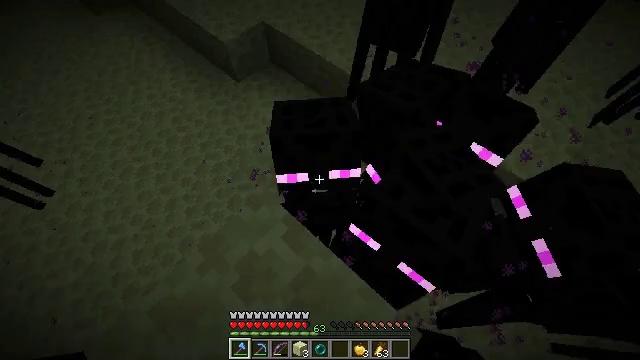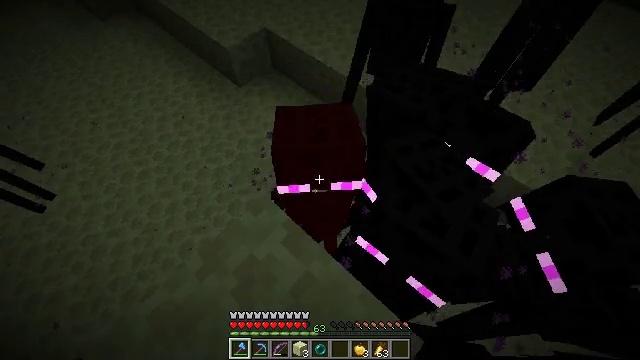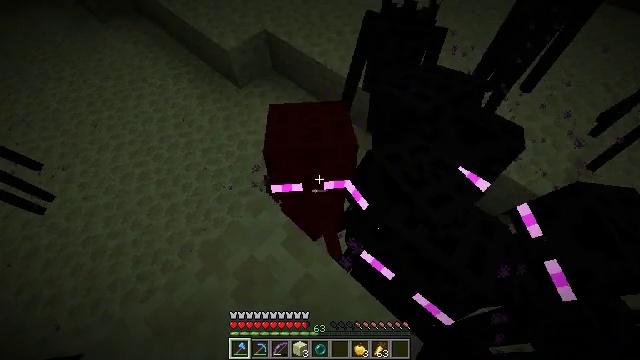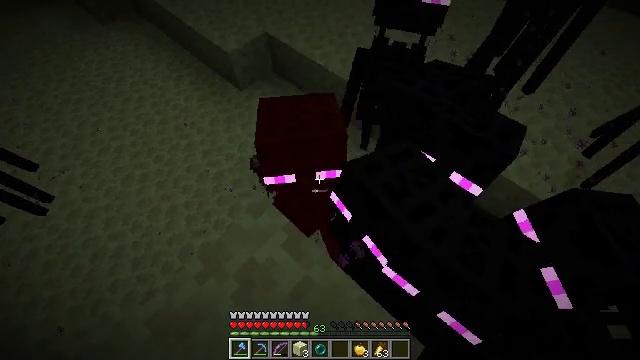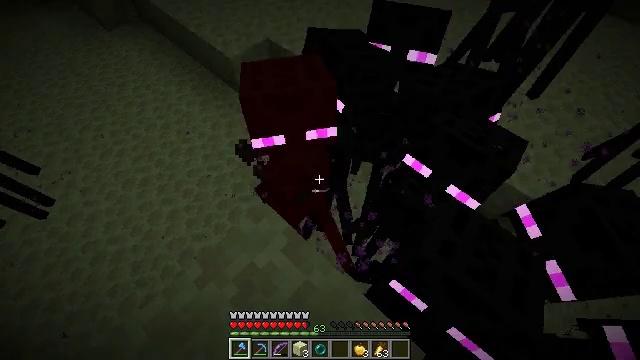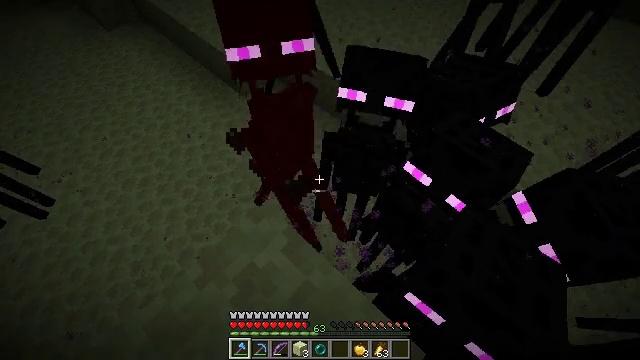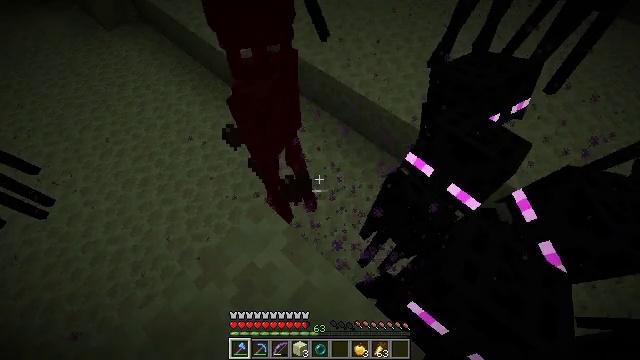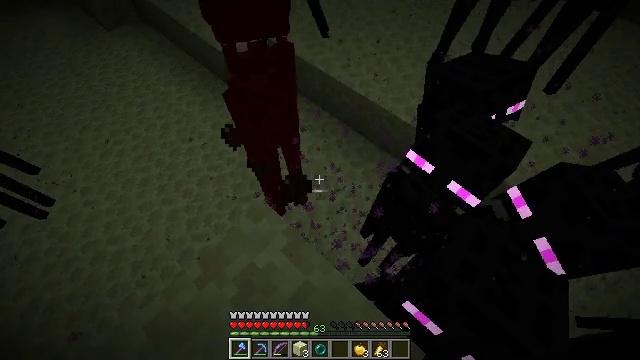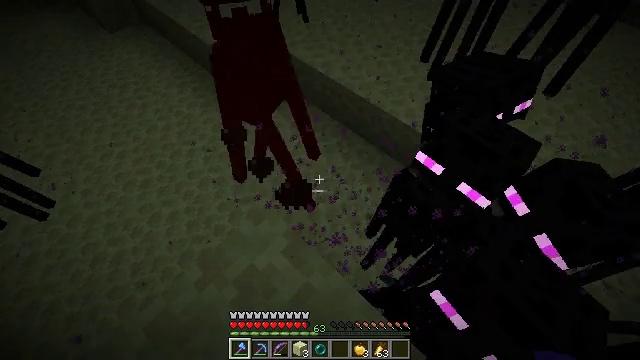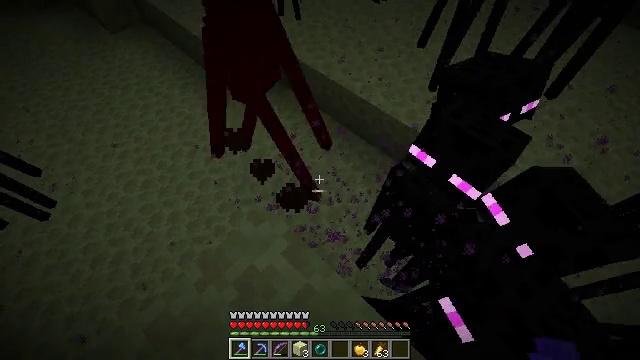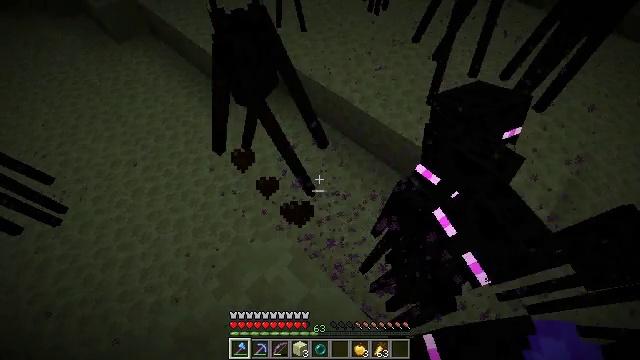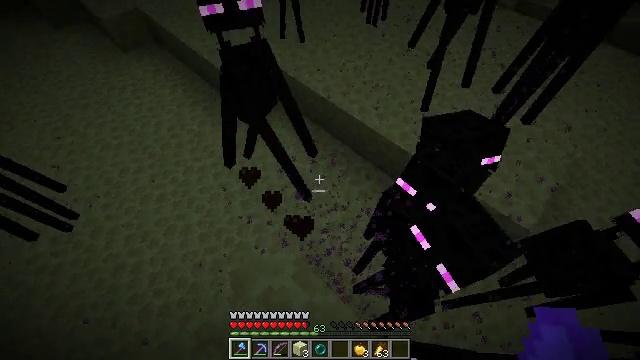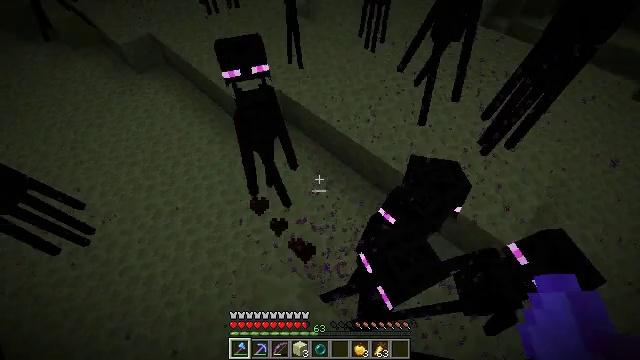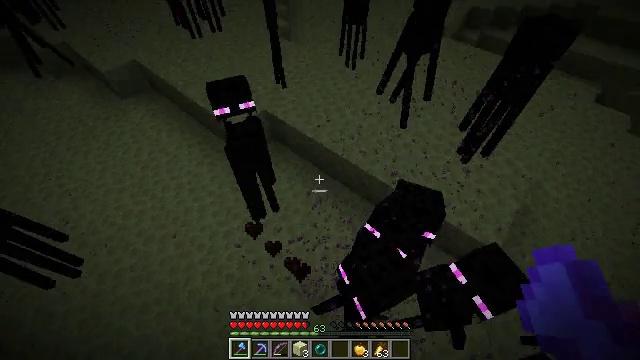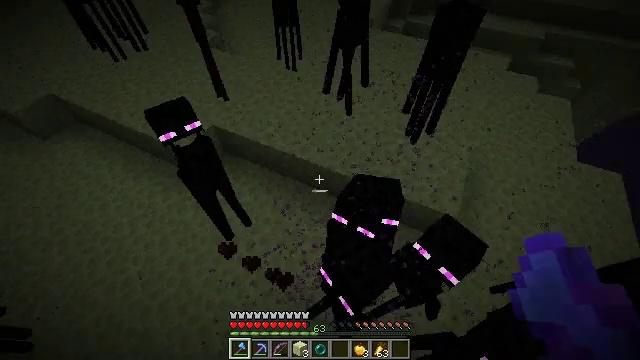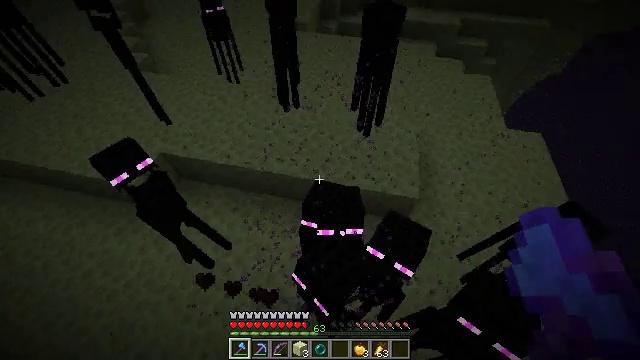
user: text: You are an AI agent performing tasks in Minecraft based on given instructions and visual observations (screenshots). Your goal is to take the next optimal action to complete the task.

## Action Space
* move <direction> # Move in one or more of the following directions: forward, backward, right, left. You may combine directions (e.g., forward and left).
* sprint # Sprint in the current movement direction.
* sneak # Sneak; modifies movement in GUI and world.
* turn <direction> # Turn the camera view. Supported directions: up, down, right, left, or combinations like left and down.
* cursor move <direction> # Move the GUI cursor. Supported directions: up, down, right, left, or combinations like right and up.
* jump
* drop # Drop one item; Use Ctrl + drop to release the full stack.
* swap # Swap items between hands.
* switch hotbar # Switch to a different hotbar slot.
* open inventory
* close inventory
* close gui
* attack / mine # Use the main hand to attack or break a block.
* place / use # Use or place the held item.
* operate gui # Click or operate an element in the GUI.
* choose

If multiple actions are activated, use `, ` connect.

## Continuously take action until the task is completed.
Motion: motion action
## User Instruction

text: Combat the enderman.
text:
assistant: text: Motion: sneak, turn up
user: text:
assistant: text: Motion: sneak
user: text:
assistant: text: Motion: sneak
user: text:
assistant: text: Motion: sneak, turn up
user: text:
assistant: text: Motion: sneak
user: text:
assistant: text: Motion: sneak
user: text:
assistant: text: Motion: sneak
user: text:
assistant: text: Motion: sneak
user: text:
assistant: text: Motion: sneak
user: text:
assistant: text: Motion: sneak, jump
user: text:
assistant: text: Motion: sneak, jump
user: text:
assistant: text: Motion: sneak, turn up, jump
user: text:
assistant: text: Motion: sneak, turn right and up, jump
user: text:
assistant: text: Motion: sneak, turn right, jump
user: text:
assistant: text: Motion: sneak, turn right, jump
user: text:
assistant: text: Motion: sneak, turn right and up
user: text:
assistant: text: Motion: sneak, turn up
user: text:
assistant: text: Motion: sneak, turn left and up
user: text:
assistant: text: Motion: sneak
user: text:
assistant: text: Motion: sneak, turn down
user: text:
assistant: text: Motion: sneak, turn down, attack / mine
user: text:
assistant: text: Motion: sneak, turn down, attack / mine
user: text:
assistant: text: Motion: sneak, attack / mine
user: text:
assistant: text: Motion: sneak, attack / mine
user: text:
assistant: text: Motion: sneak
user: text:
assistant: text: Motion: sneak